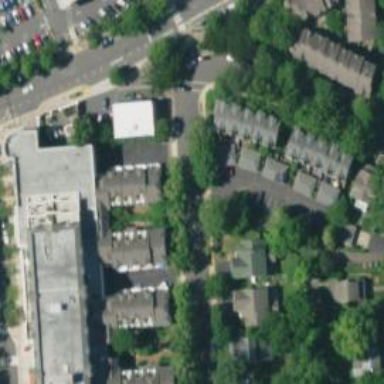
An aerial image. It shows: Alleyway designated as service road.